Question: I created a multidimensional array, but when I try to access it in 'viewDidLoad' the application crashes. Any suggestions as to why this is happening?
I also tried to define my array as 'var data: KeyLabelType[][]', but that didn't help either.
'''
class MyViewController: UIViewController {
var data: Array<Array<KeyLabelType>> = []
init(nibName nibNameOrNil: String!, bundle nibBundleOrNil: NSBundle!) {
let array1: KeyLabelType[] = [...]
let array2: KeyLabelType[] = [...]
let array3: KeyLabelType[] = [...]
self.data = [array1, array2, array3]
super.init(nibName: nibNameOrNil, bundle: nibBundle)
}
override func viewDidLoad() {
let count = self.data.count // Application crashes here
}
}
'''

EDIT:
I declared 'KeyLabelType' as
'''
enum KeyLabelType: Character {
case a = "a"
case b = "b"
case c = "c"
}
'''
EDIT:
I filed a bug report with Apple (<PHONE>)
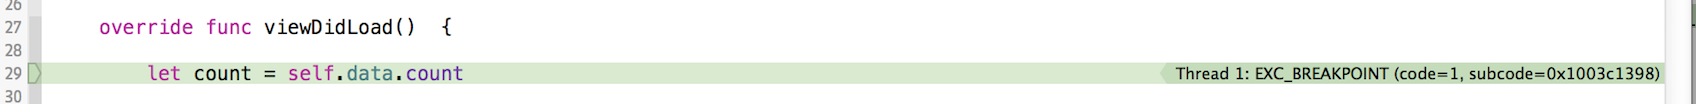
Answer: This is a bug, please report it at <URL>. It is some how related to subclassing NSObject in swift.
'''
import Foundation
enum KeyLabelType: Character {
case a = "a"
case b = "b"
case c = "c"
}
class MyClass: NSObject /* Removing NSObject here will fix the crash */ {
var myData: Array<Array<KeyLabelType>>
init() {
let array1: Array<KeyLabelType> = [.a, .b]
let array2: Array<KeyLabelType> = [.b]
let array3: Array<KeyLabelType> = [.c]
self.myData = [array1, array2, array3]
}
}
var myObject = MyClass()
myObject.myData //Crash here, if subclassing NSObject. No crash if NSObject is removed
'''
If you could rewrite your code to use NSObject subclasses all the way it might also work as a workaround
'''
import Foundation
class KeyLabelType: NSObject {
let value: Int
init(_ value: Int) {
self.value = value
}
}
class MyClass: NSObject {
var myData: NSArray
init() {
var item = KeyLabelType(1)
var array1: NSArray = [KeyLabelType(1), KeyLabelType(2)]
var array2: NSArray = [KeyLabelType(1), KeyLabelType(2)]
self.myData = [array1, array2]
}
}
var myObject = MyClass()
myObject.myData.count
'''